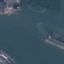
Land use / land cover: SeaLake